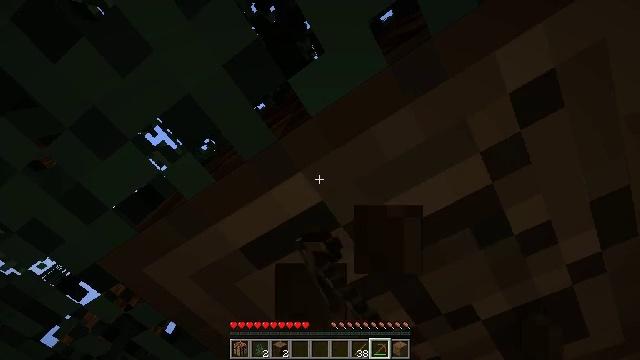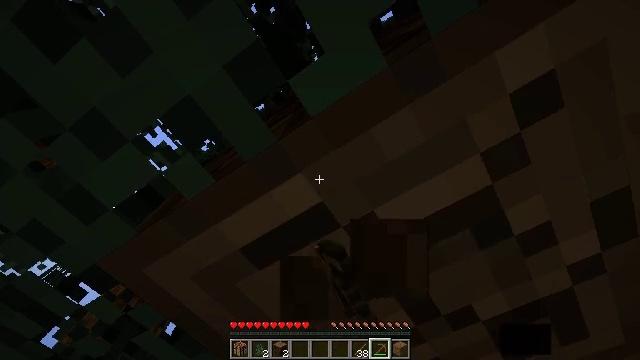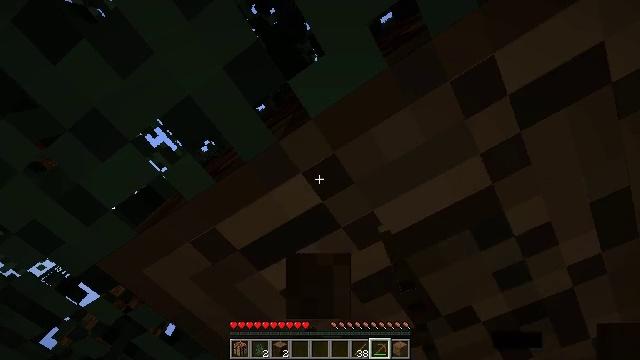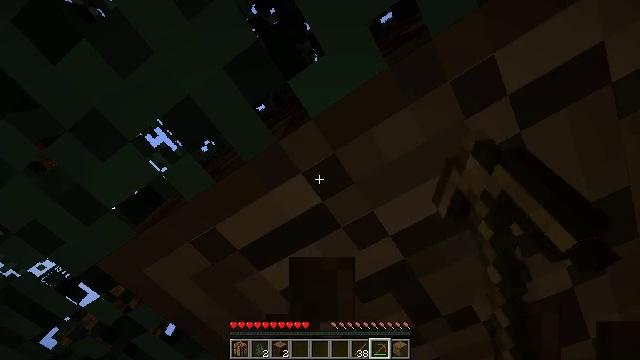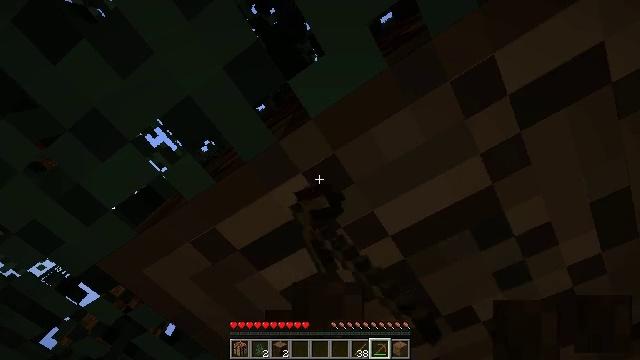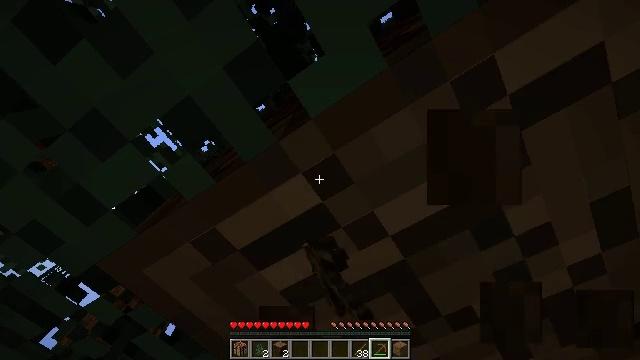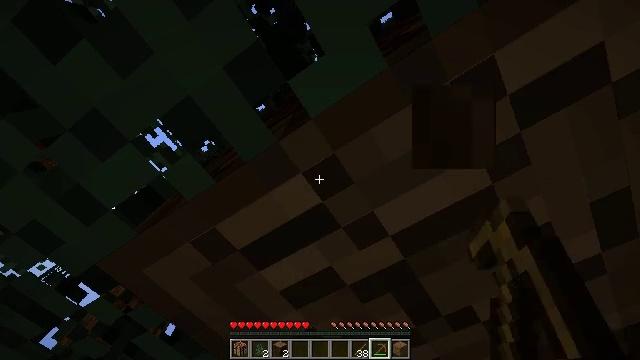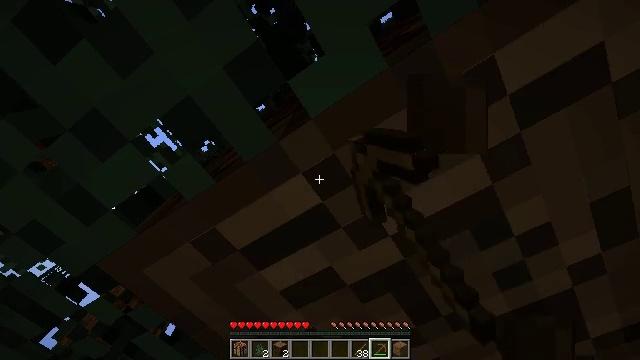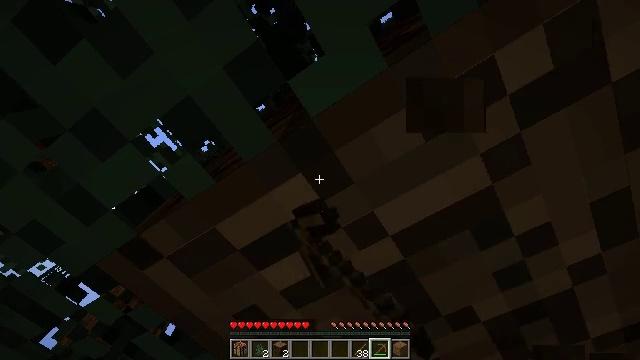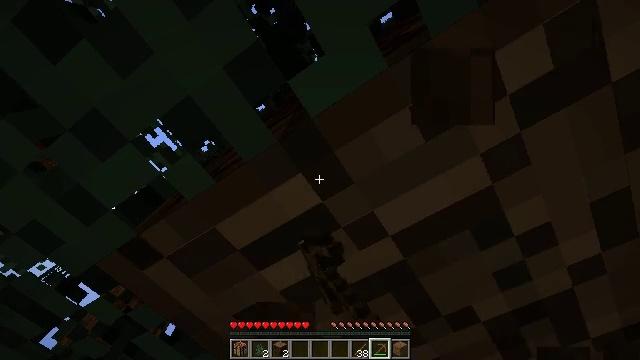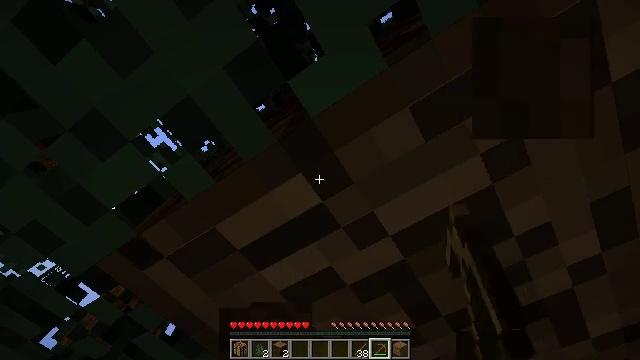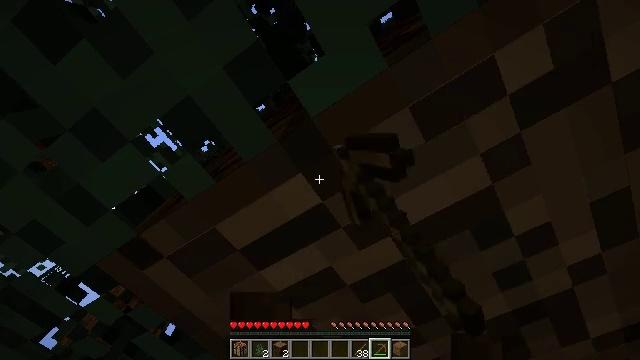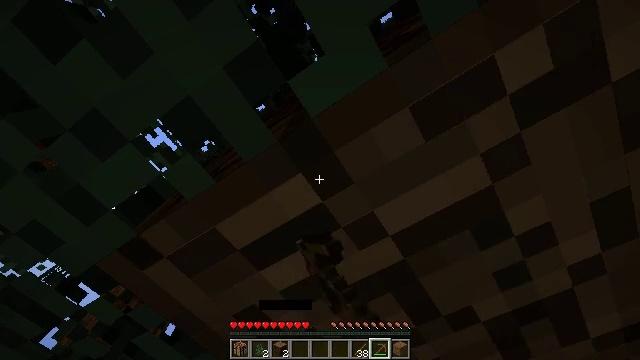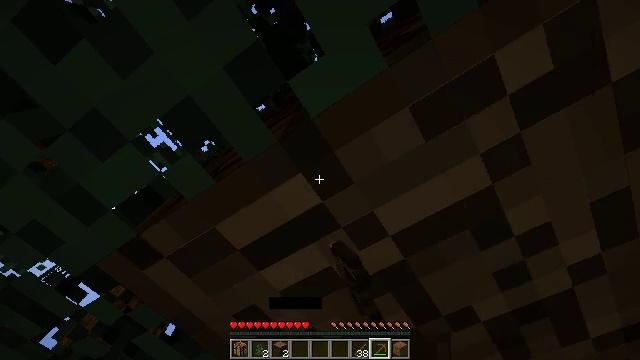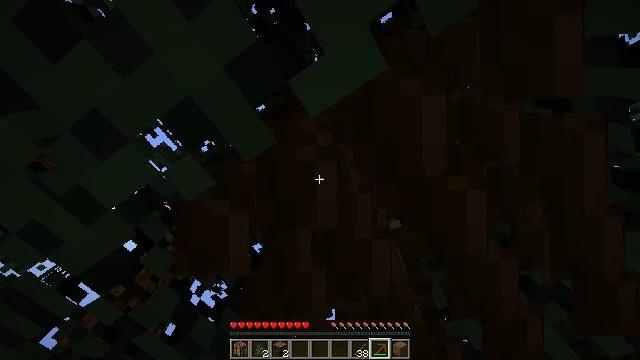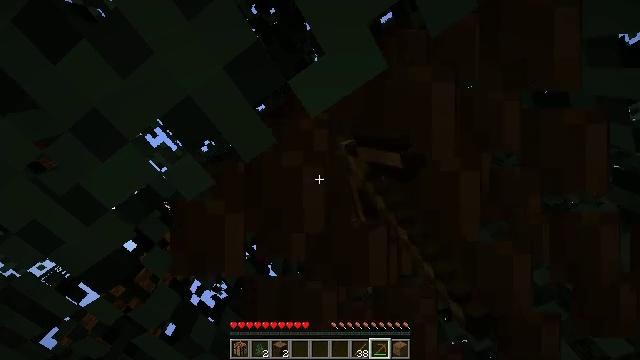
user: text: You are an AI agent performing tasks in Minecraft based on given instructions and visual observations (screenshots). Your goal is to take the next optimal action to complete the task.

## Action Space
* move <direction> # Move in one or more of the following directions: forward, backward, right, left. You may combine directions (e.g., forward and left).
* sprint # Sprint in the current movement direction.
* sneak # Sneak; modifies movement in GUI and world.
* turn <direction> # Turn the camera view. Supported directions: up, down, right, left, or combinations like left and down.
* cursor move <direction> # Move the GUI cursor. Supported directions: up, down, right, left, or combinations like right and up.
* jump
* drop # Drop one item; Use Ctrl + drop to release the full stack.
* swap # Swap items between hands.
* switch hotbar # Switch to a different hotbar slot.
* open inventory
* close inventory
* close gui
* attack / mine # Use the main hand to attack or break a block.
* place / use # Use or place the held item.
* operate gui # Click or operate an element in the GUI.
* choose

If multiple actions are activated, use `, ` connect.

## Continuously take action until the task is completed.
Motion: motion action
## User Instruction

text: Mine the spruce log from the forest.
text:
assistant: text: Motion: attack / mine
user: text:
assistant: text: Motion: attack / mine
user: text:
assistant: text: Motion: attack / mine
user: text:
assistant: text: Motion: attack / mine
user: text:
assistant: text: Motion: attack / mine
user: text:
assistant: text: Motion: attack / mine
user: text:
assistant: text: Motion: attack / mine
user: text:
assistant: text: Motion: attack / mine
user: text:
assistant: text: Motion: attack / mine
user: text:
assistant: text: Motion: attack / mine
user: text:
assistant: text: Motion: attack / mine
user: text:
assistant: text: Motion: attack / mine
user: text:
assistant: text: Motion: attack / mine
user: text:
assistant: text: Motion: attack / mine
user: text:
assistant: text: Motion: attack / mine
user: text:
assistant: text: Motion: attack / mine
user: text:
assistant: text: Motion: attack / mine
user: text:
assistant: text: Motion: attack / mine
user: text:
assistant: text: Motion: attack / mine
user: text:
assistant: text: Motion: attack / mine
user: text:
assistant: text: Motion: attack / mine
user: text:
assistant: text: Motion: attack / mine
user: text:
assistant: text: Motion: attack / mine
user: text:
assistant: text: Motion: attack / mine
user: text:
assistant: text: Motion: attack / mine
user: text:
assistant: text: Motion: attack / mine
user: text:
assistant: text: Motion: attack / mine
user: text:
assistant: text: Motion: attack / mine
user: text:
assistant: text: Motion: attack / mine
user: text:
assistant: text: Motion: attack / mine